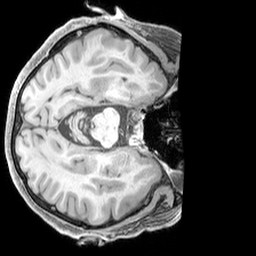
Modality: T1w
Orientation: axial
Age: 67
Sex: female
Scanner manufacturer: siemens
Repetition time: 2.3 s
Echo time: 0.00226 s